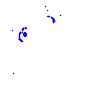
Particle: pion